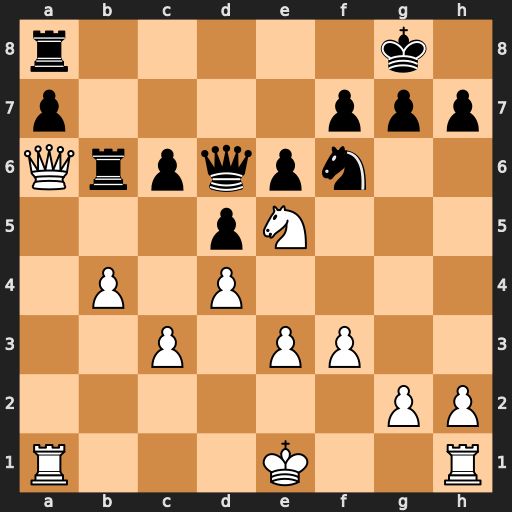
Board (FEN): r5k1/p4ppp/Qrpqpn2/3pN3/1P1P4/2P1PP2/6PP/R3K2R
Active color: w
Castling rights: KQ
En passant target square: -
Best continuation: Qxb6 axb6 Rxa8+